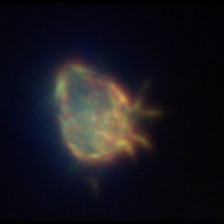
Taxon: Ciliates
Group: Other